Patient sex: M
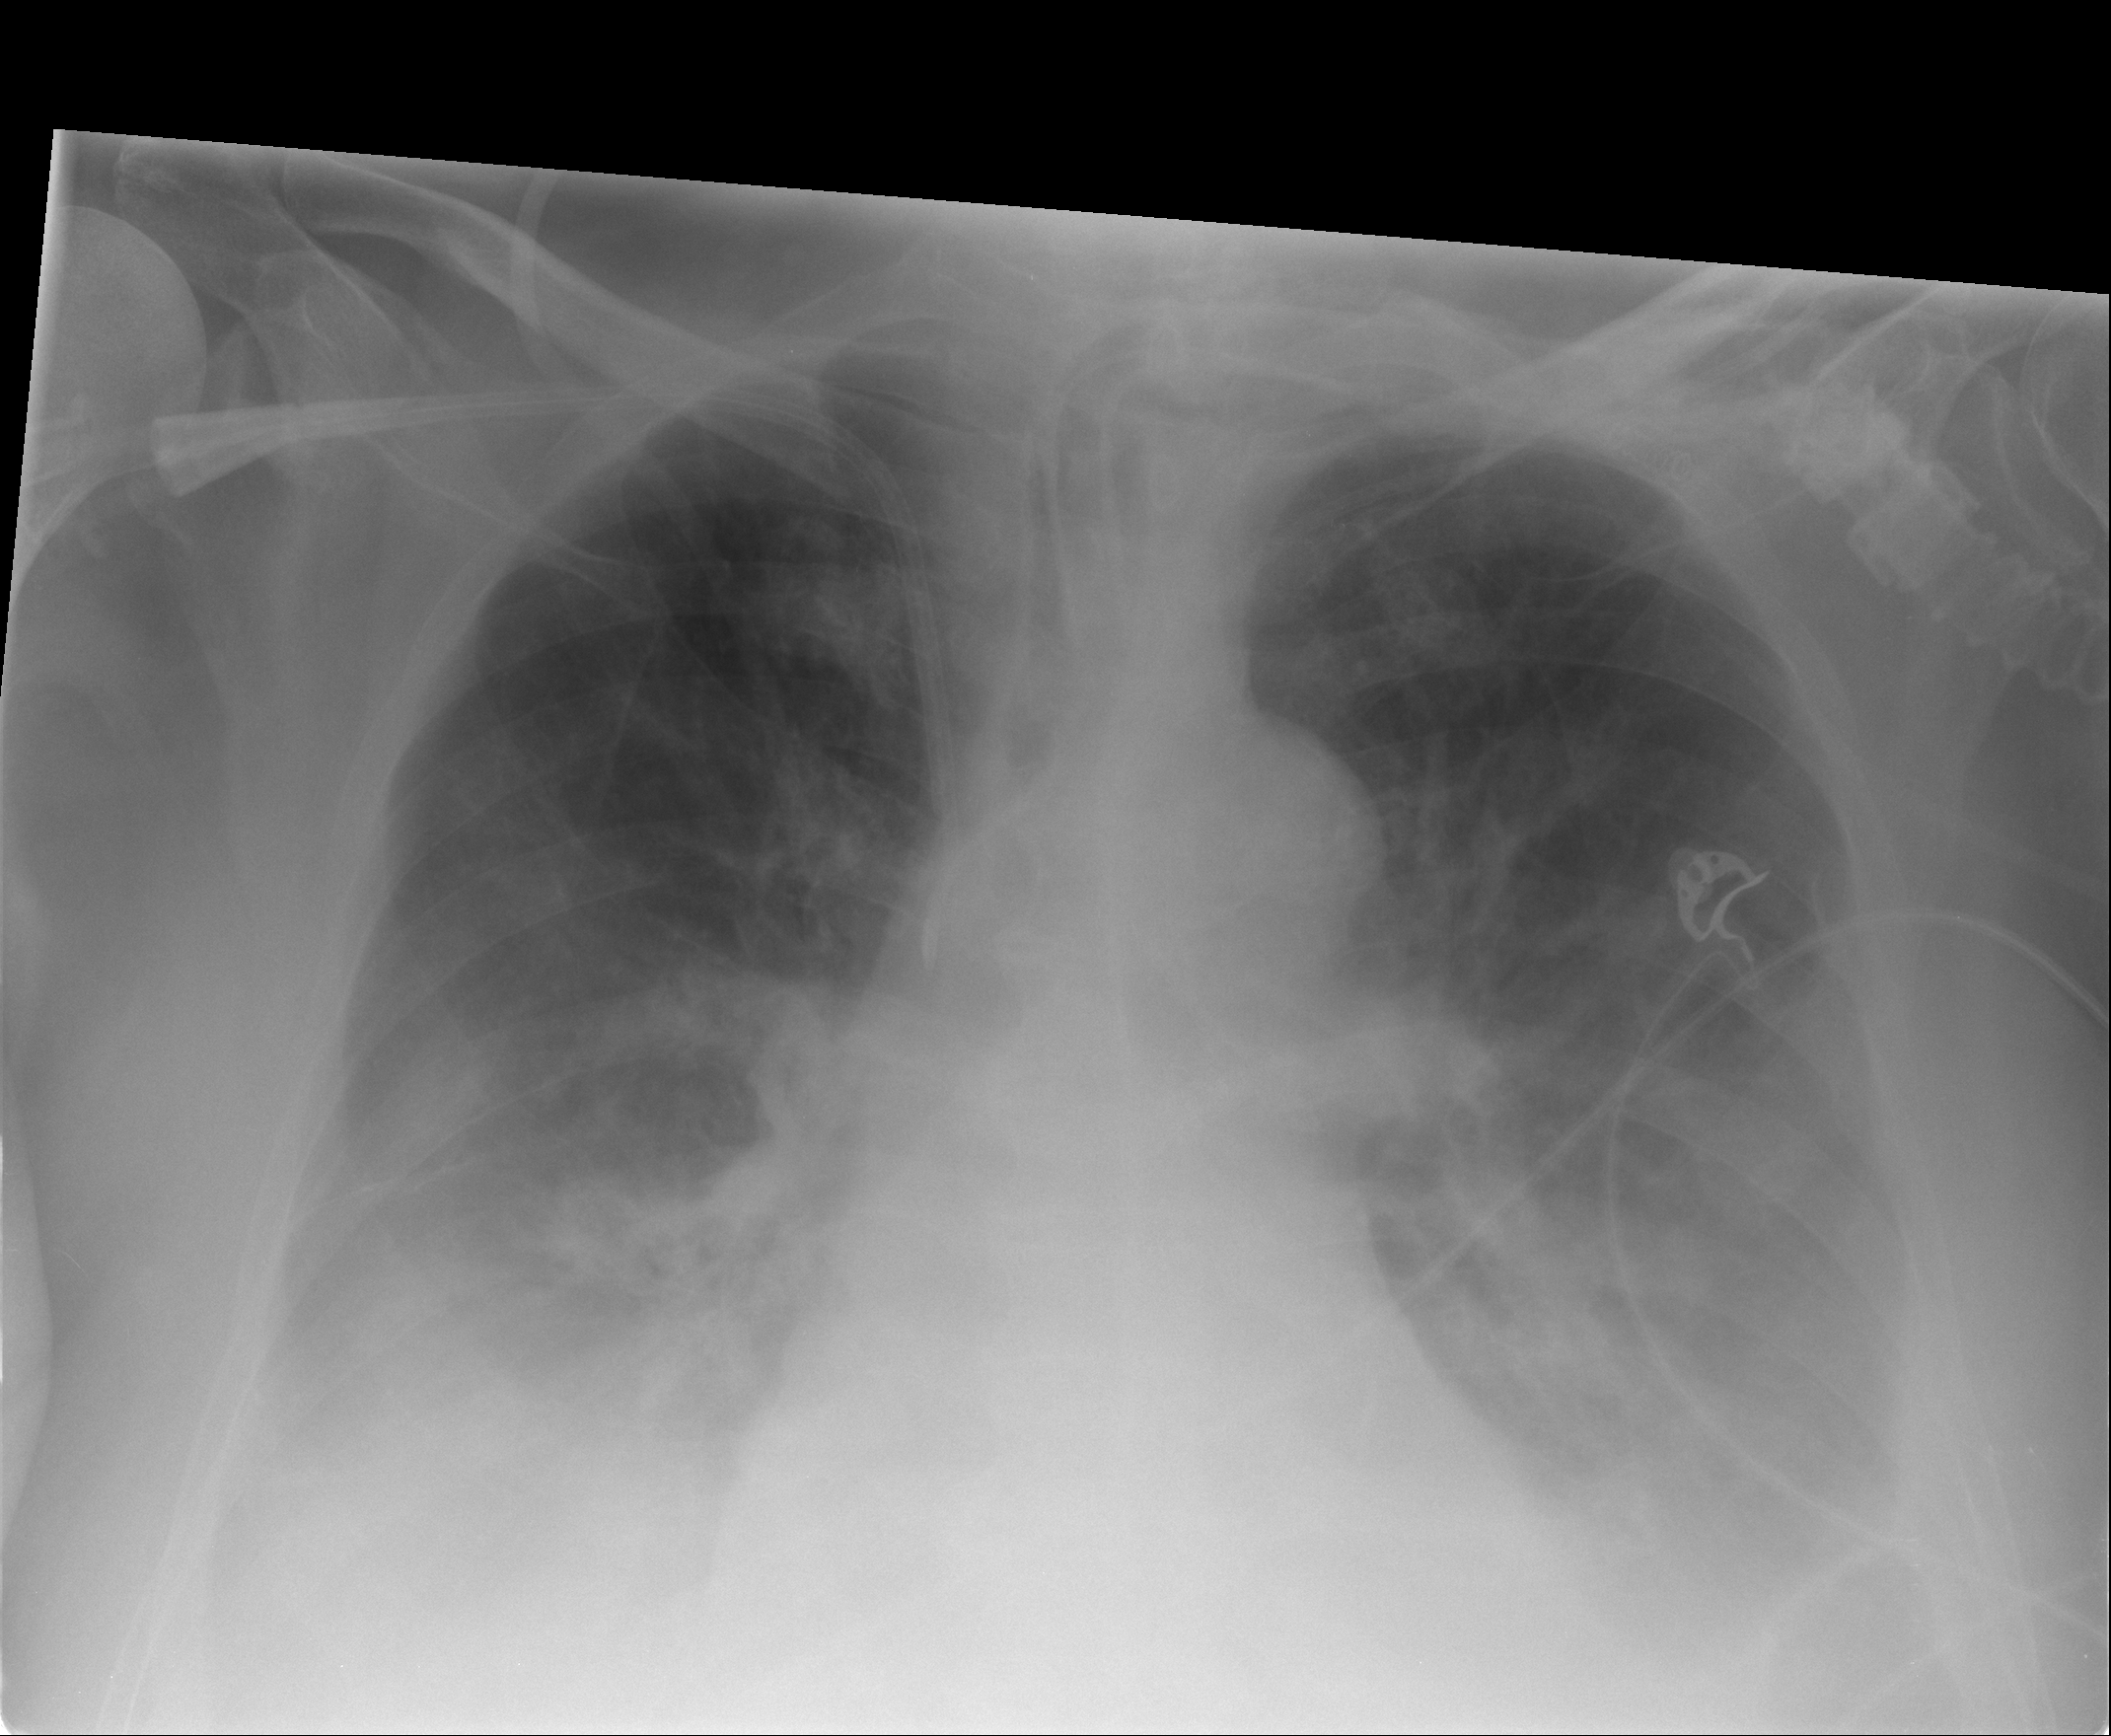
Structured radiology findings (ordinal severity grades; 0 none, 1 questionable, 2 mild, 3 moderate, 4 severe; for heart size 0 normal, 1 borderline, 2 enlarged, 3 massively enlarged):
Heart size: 2
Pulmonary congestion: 3
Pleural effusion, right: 3
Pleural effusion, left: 3
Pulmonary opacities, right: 3
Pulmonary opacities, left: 3
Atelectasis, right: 3
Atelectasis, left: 3